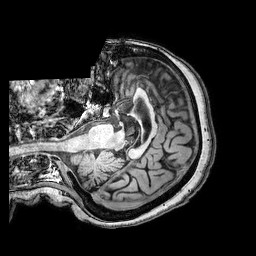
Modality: T1w
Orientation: axial
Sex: female
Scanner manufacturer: philips
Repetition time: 0.008198 s
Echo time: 0.00377 s